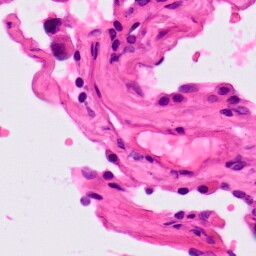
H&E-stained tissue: Lung